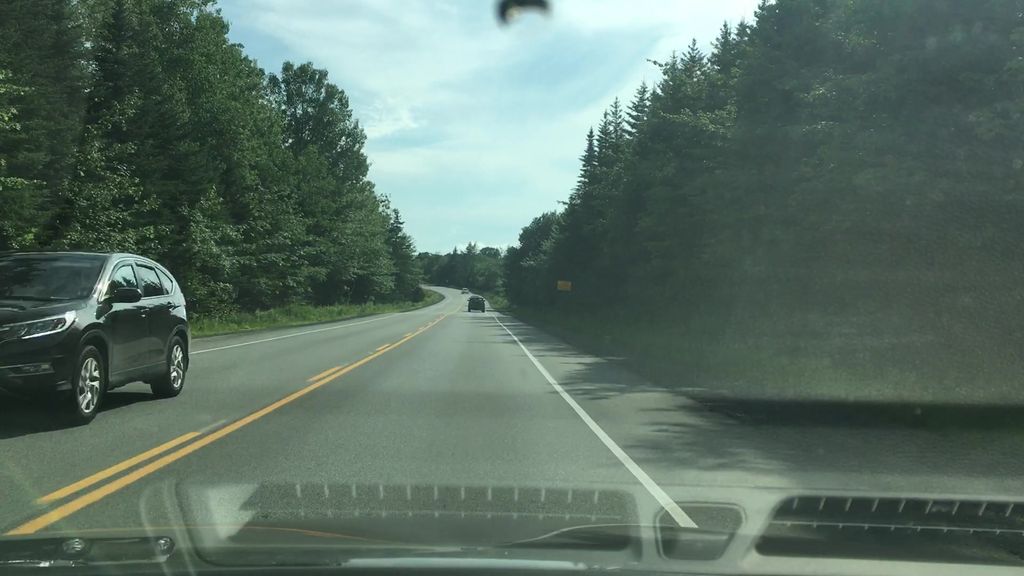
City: halifax